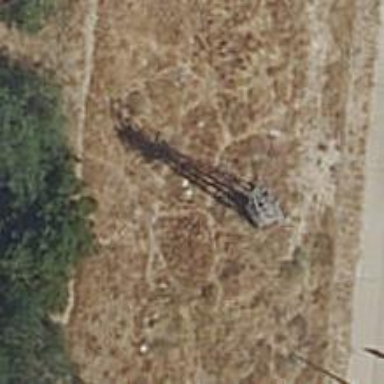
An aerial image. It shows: Power pole.